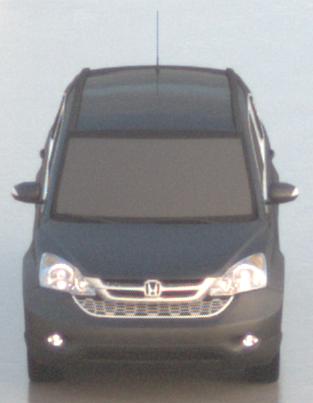
Make: Honda
Model: CR-V
Detailed model: CR-V (III) (04/10 - 10/12)
Model produced from: 2010
Model produced until: 2012
Doors: 5
Color: gray
Road condition: wet road
Daytime: sunrise or sunset
Contrast: medium contrast